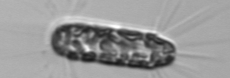
Label: Corethron_hystrix